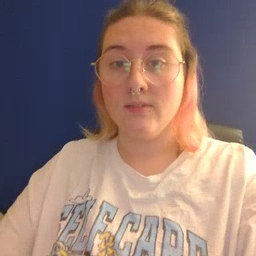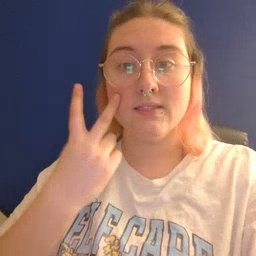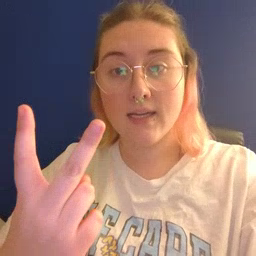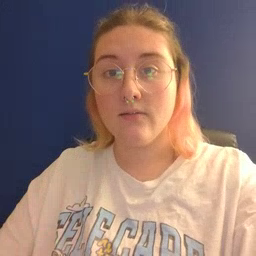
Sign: see